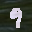
Label: 9